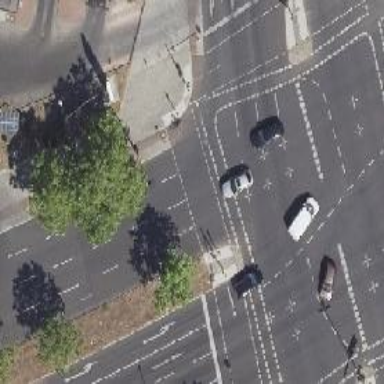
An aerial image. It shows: Crossing with traffic signals.